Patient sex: F
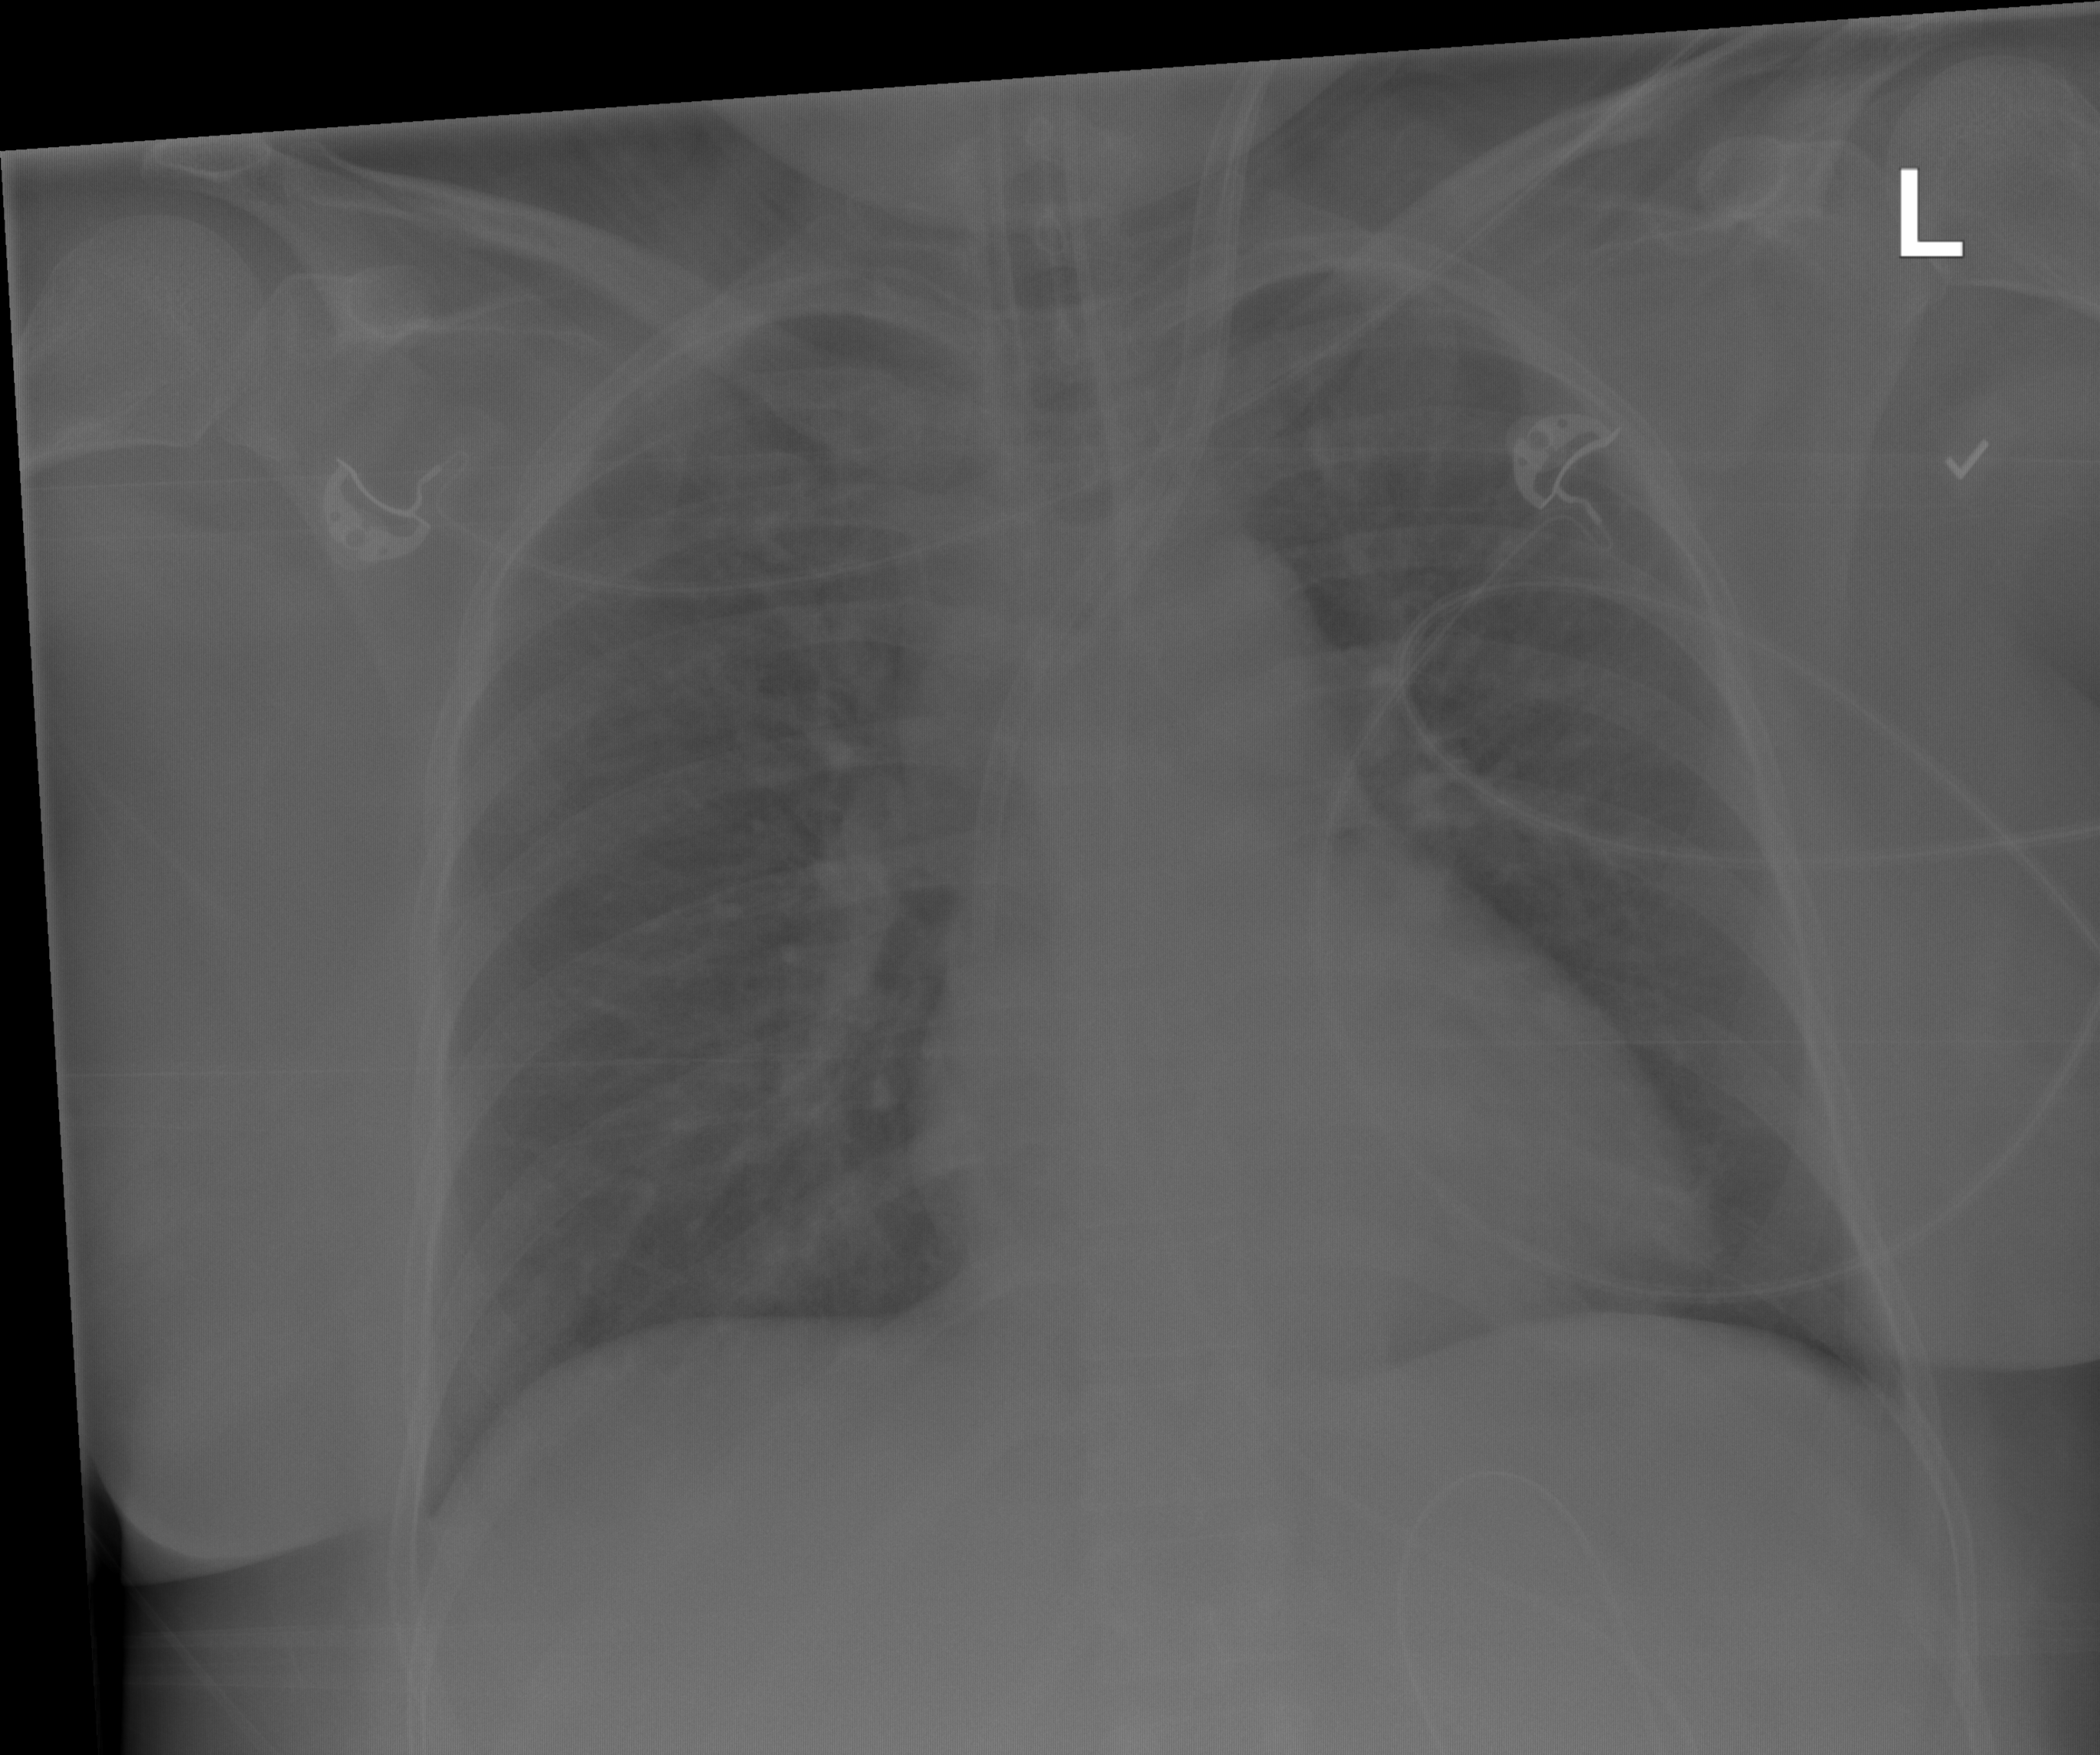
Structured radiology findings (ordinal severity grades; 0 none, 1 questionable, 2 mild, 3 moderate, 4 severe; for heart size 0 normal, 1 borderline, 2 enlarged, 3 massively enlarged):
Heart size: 0
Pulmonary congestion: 2
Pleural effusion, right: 0
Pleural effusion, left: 2
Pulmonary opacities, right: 2
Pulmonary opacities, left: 0
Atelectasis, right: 2
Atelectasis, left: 2